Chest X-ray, PA view. Patient: 46 years old, sex M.
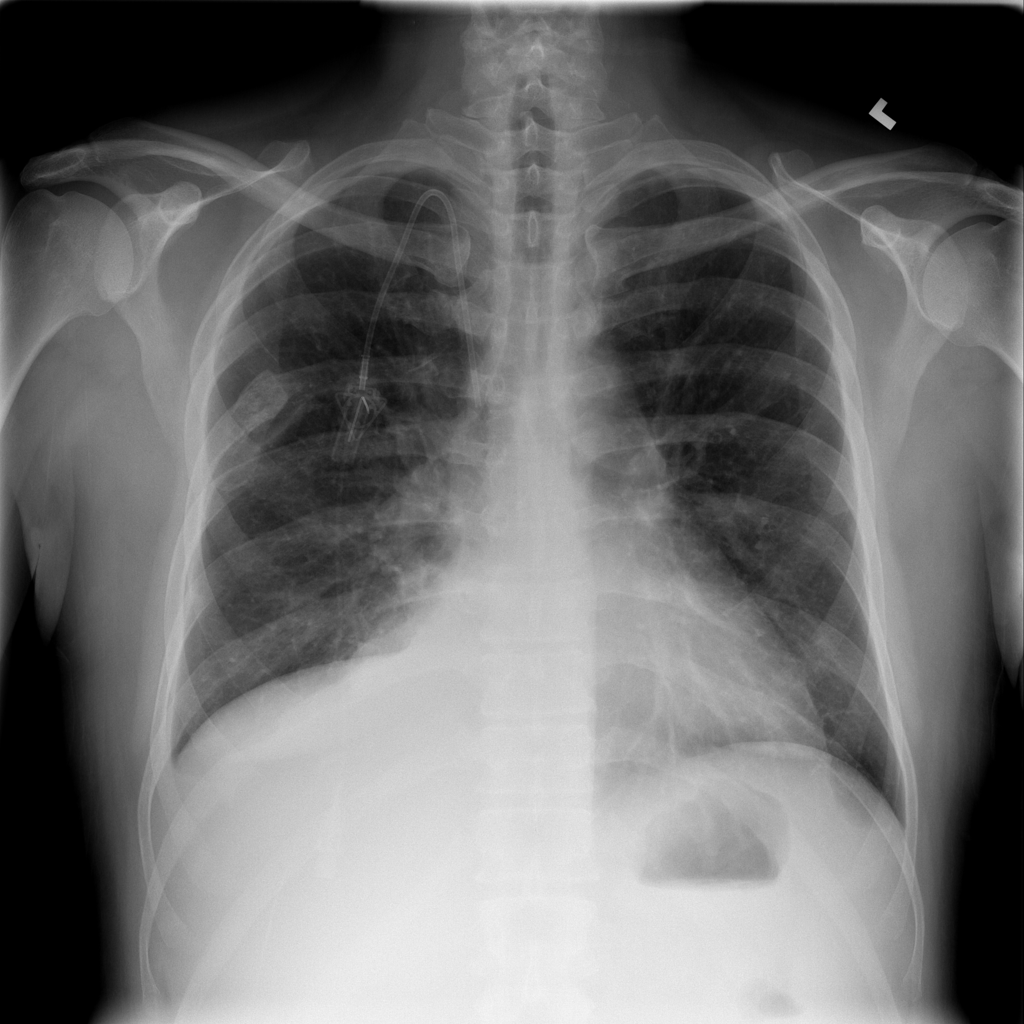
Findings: Effusion